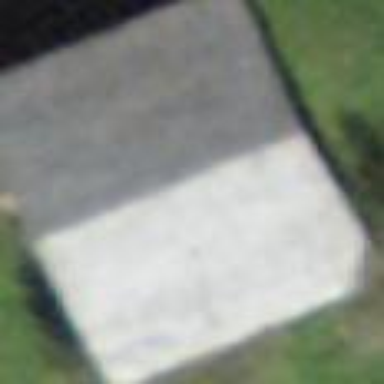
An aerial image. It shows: Rural barn.